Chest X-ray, AP view. Patient: 27 years old, sex M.
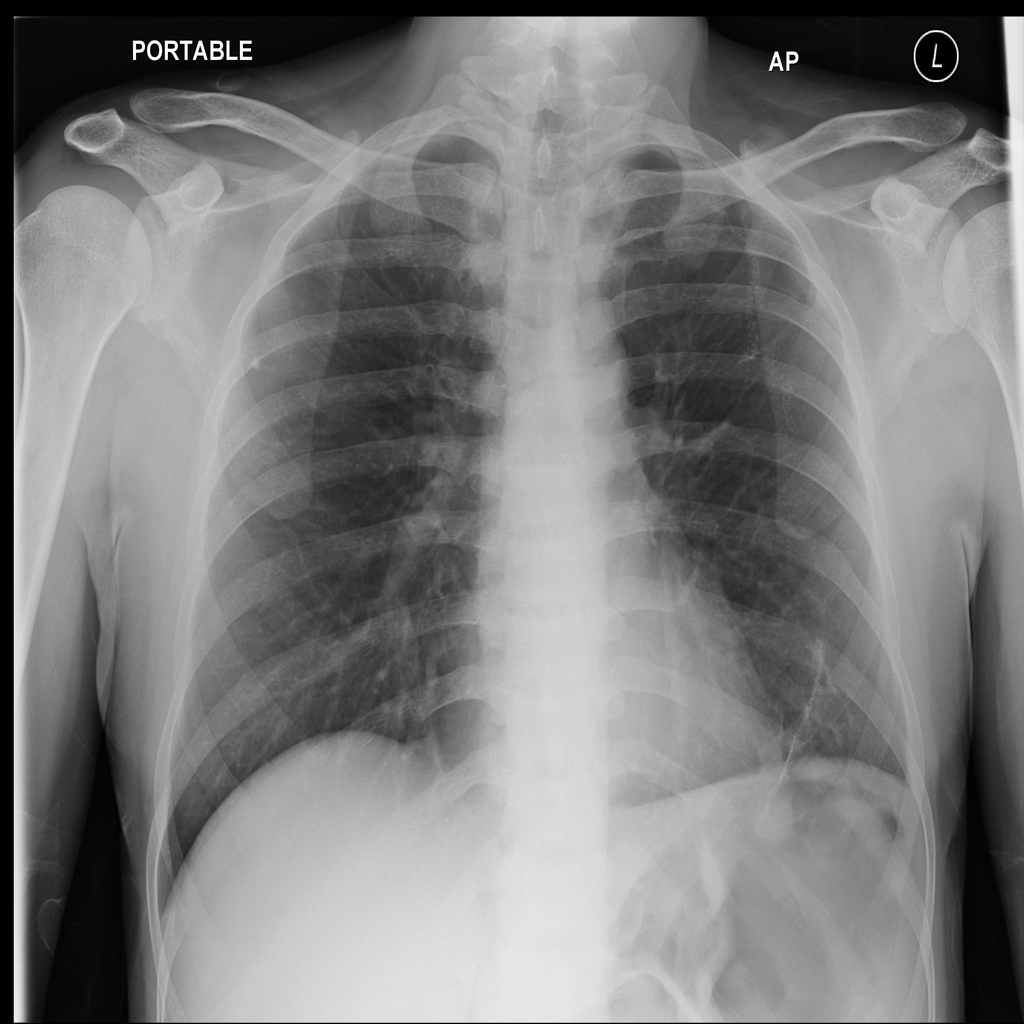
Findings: No Finding